Interaction volume radius: 5 \u00c5
Interaction volume height: 20 \u00c5
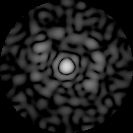
Disorder parameter: 0.7732